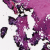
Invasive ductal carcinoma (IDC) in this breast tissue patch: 0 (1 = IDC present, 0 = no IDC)